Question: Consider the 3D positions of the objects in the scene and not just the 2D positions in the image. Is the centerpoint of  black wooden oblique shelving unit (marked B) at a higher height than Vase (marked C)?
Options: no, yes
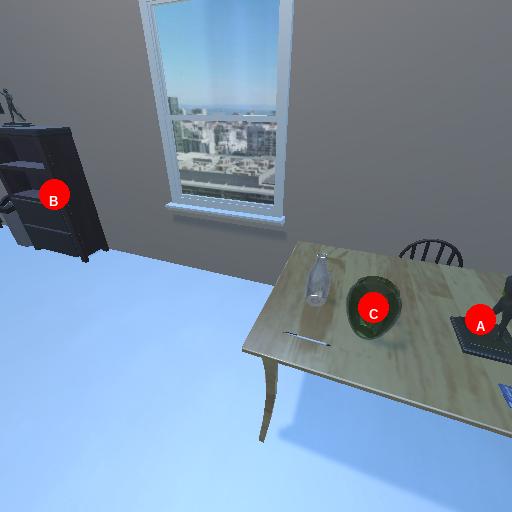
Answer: no